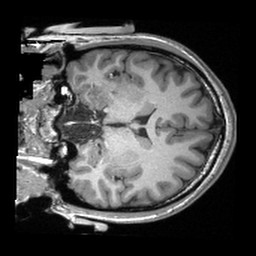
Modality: T1w
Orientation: coronal
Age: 18
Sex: female